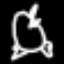
Label: frog